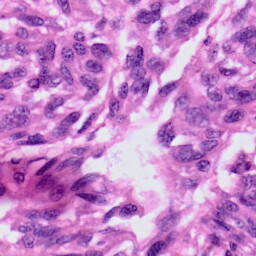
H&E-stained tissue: Skin